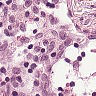
Metastatic tissue present: no